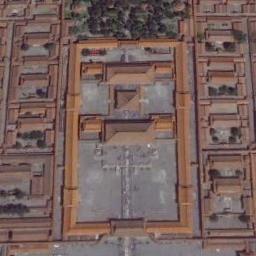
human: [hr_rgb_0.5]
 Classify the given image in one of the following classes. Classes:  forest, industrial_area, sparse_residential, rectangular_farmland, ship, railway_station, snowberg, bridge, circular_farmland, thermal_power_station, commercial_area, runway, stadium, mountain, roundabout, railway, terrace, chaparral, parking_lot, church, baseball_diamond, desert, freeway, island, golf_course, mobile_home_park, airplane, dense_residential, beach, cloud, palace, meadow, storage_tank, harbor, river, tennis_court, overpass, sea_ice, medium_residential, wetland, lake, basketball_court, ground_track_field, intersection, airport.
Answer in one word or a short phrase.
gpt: palace